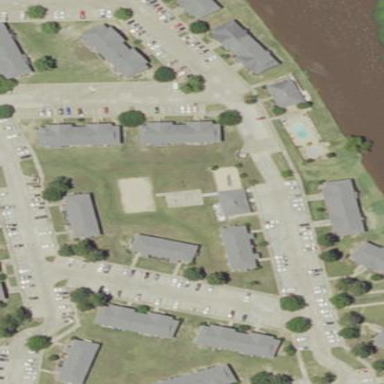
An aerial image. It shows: Residential area with apartments.